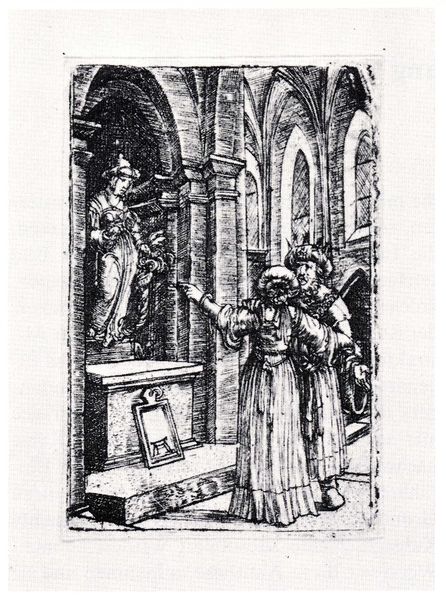
Titel: Salomons Götzendienst
Künstler: Albrecht Altdorfer
Institution: (Seriendruck)
Schlagwörter: hand, mann, schatten, weiß, frauen, menschen, fenster, frau, geste, grau, hut, kleid, kleider, licht, pfeiler, raum, rücken, schwarz, szene, säule, zeichnung, gebäude, gespräch, hochformat, rock, bart, arm, falten, rahmen, sockel, ärmel, innenraum, kirche, boden, figur, gewänder, innen, paar, saum, blatt, gotik, skulptur, statue, dutt, holzschnitt, papier, bogen, zwei, grafik, graphik, linien, pilaster, tafel, stufe, stufen, faltenwurf, plastik, podest, betrachtung, zeigen, bögen, nische, schild, gewölbe, druck, druckgraphik, schwarz weiss, druckgrafik, schraffur, radierung, stich, statuette, anschauen, altar, kathedrale, barett, gesims, sarg, bündelpfeiler, gotisch, seitenschiff, spitzbogen, spitzbögen, wams, kirchenraum, kapelle, heilige, niesche, dürer, deuten, heilig, gothik, maria, kupferstich, turban, besichtigung, sakraler raum, podes, kirchenfenster, statur, seitenkapelle, albrecht dürer, zeigend, verweis, deutend, blockaltar, gatik, konsche, a, kathedral, sarkopag